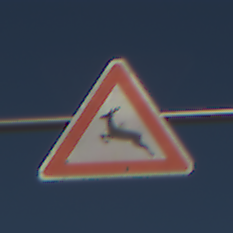
Verkehrszeichen: WildwechselRechts
Umgebung: Outdoor, Nature
Tageszeit: Midday
Wetter: Clear
Licht: Natural
Jahreszeit: Summer
Kontrast: HighContrast